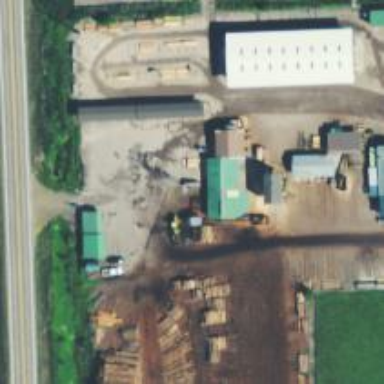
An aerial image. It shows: Sawmill craft.